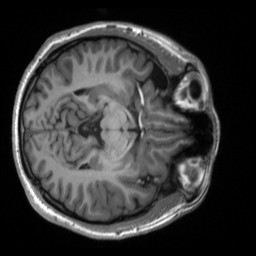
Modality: T1w
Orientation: axial
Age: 30
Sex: male
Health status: healthy
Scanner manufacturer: siemens
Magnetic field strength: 3 T
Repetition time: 2.53 s
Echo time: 0.00219 s